Field crop: maize
Growth stage: 1
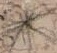
Species: salsola